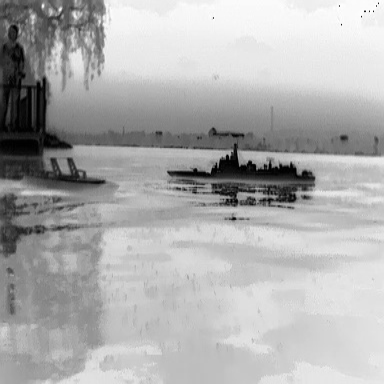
There is a warship in the infrared image.